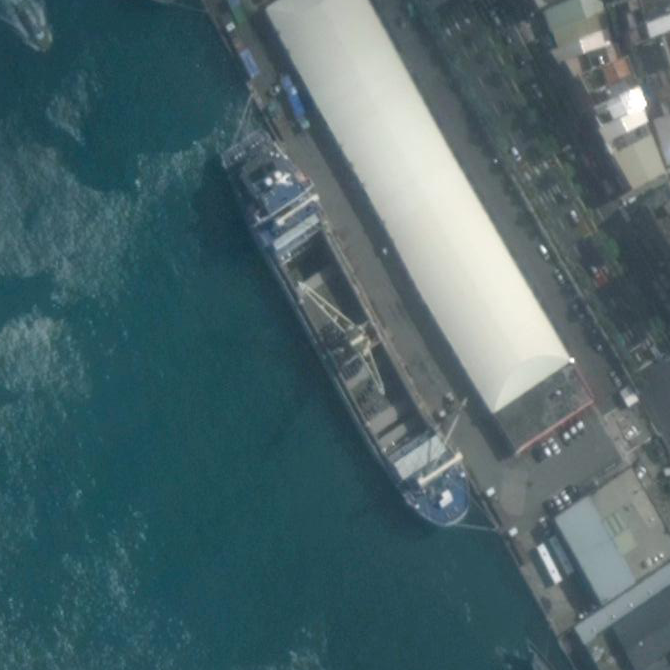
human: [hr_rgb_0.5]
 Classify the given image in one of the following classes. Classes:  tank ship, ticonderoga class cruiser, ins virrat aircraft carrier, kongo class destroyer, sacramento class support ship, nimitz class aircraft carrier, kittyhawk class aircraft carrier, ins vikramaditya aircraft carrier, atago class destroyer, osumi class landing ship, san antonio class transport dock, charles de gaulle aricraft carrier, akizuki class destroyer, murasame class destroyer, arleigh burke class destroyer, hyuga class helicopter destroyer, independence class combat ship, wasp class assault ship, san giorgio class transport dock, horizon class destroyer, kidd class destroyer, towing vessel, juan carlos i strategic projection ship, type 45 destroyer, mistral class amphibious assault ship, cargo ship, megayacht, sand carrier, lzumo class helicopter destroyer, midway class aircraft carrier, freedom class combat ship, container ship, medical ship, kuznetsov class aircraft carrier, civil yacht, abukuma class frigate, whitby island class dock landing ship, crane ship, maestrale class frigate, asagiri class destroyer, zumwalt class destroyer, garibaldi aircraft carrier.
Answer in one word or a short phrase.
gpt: Cargo ship